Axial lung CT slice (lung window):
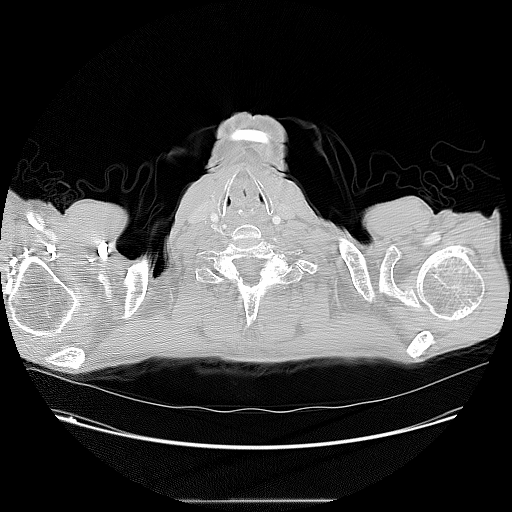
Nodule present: no